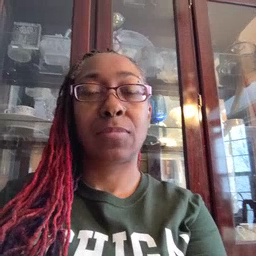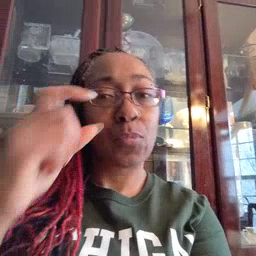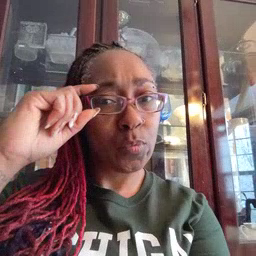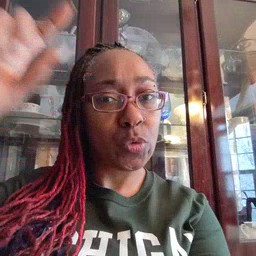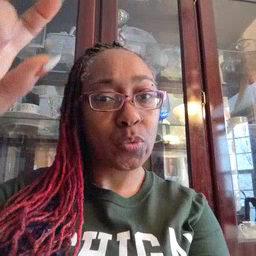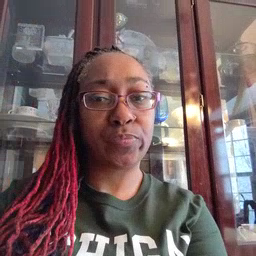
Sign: moon